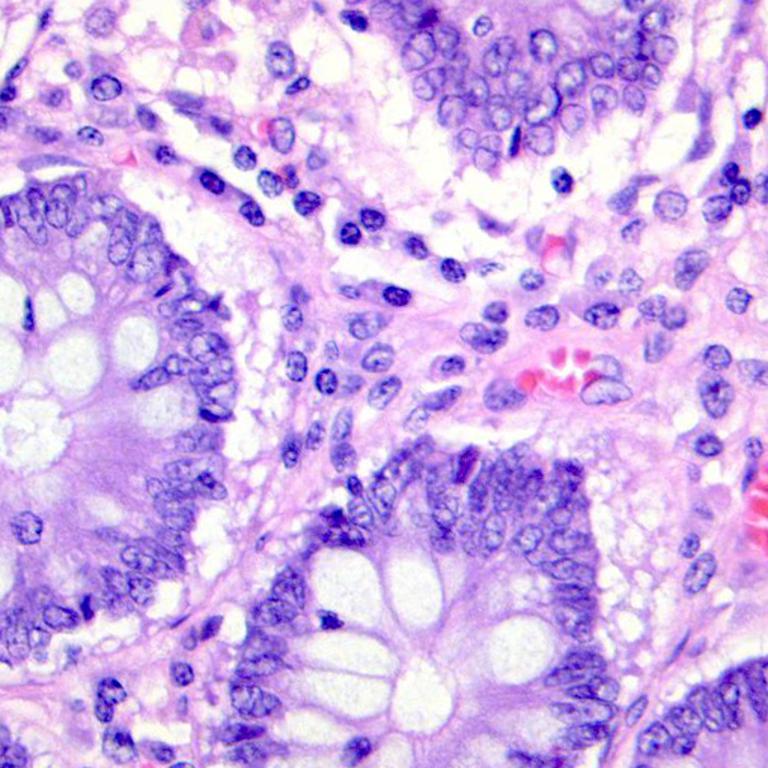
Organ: colon
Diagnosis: benign